Aerial crown-view tile of a tropical tree (Barro Colorado Island, Panama), acquired 20240716:
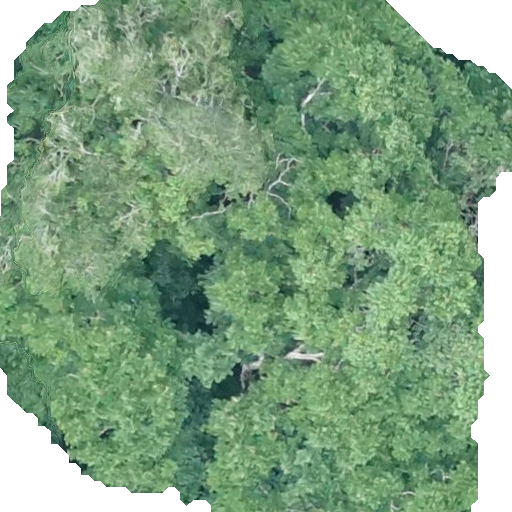
Species: Hymenaea courbaril
GBIF accepted scientific name: Hymenaea courbaril
Crown area: 393.84 m²